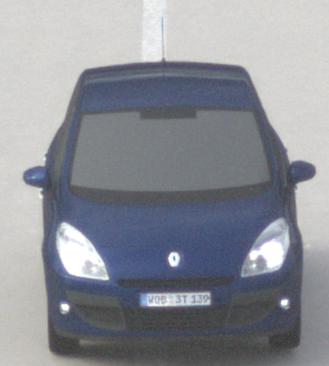
Make: Renault
Model: Scénic 1.6 16V 110
Detailed model: Scénic (III)
Model produced from: 2009/06
Model produced until: 2010/08
Doors: 5
Color: blue
Road condition: dry road
Daytime: morning or afternoon
Contrast: low contrast